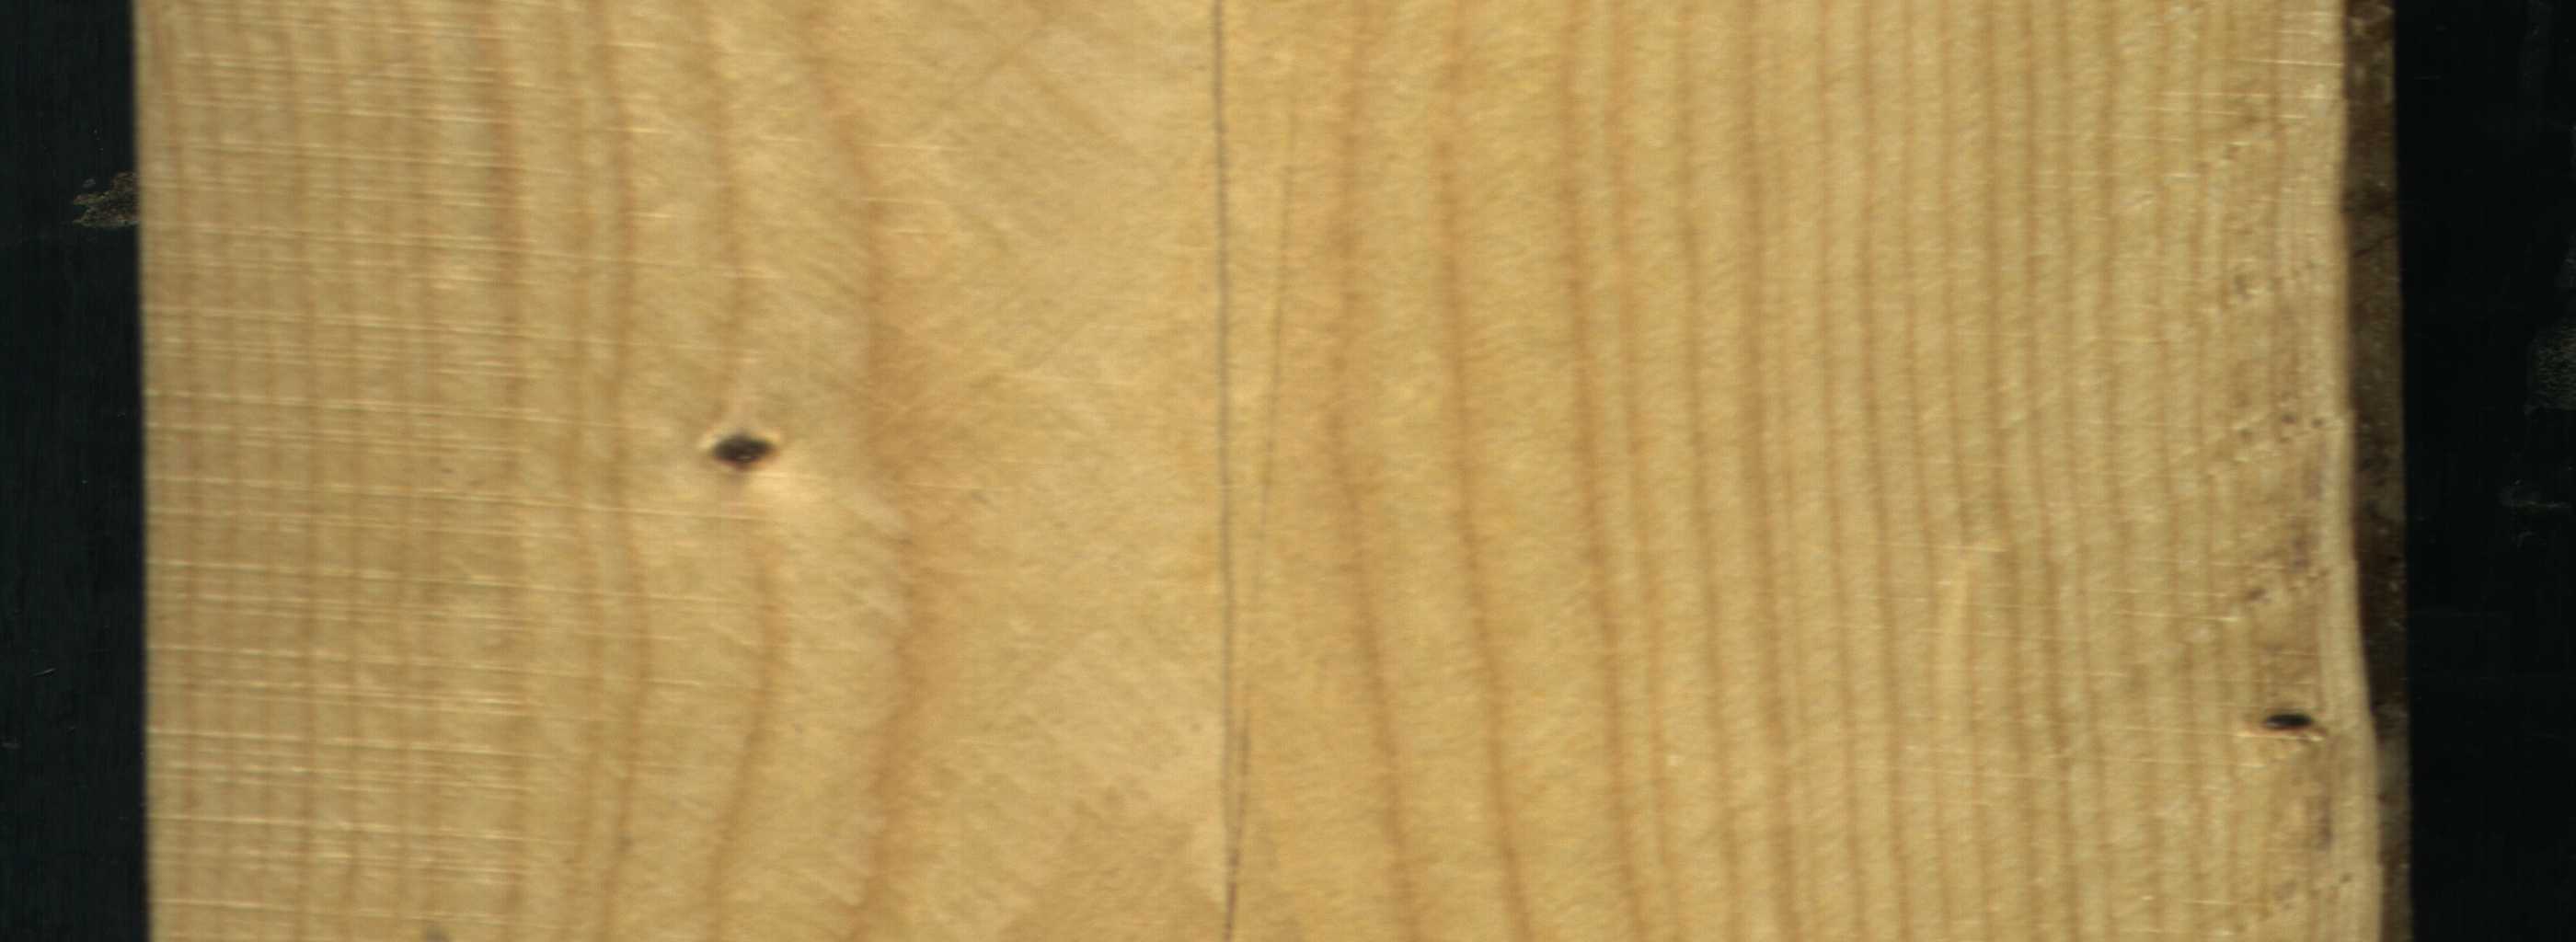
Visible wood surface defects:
Dead_Knot
Dead_Knot